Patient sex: M
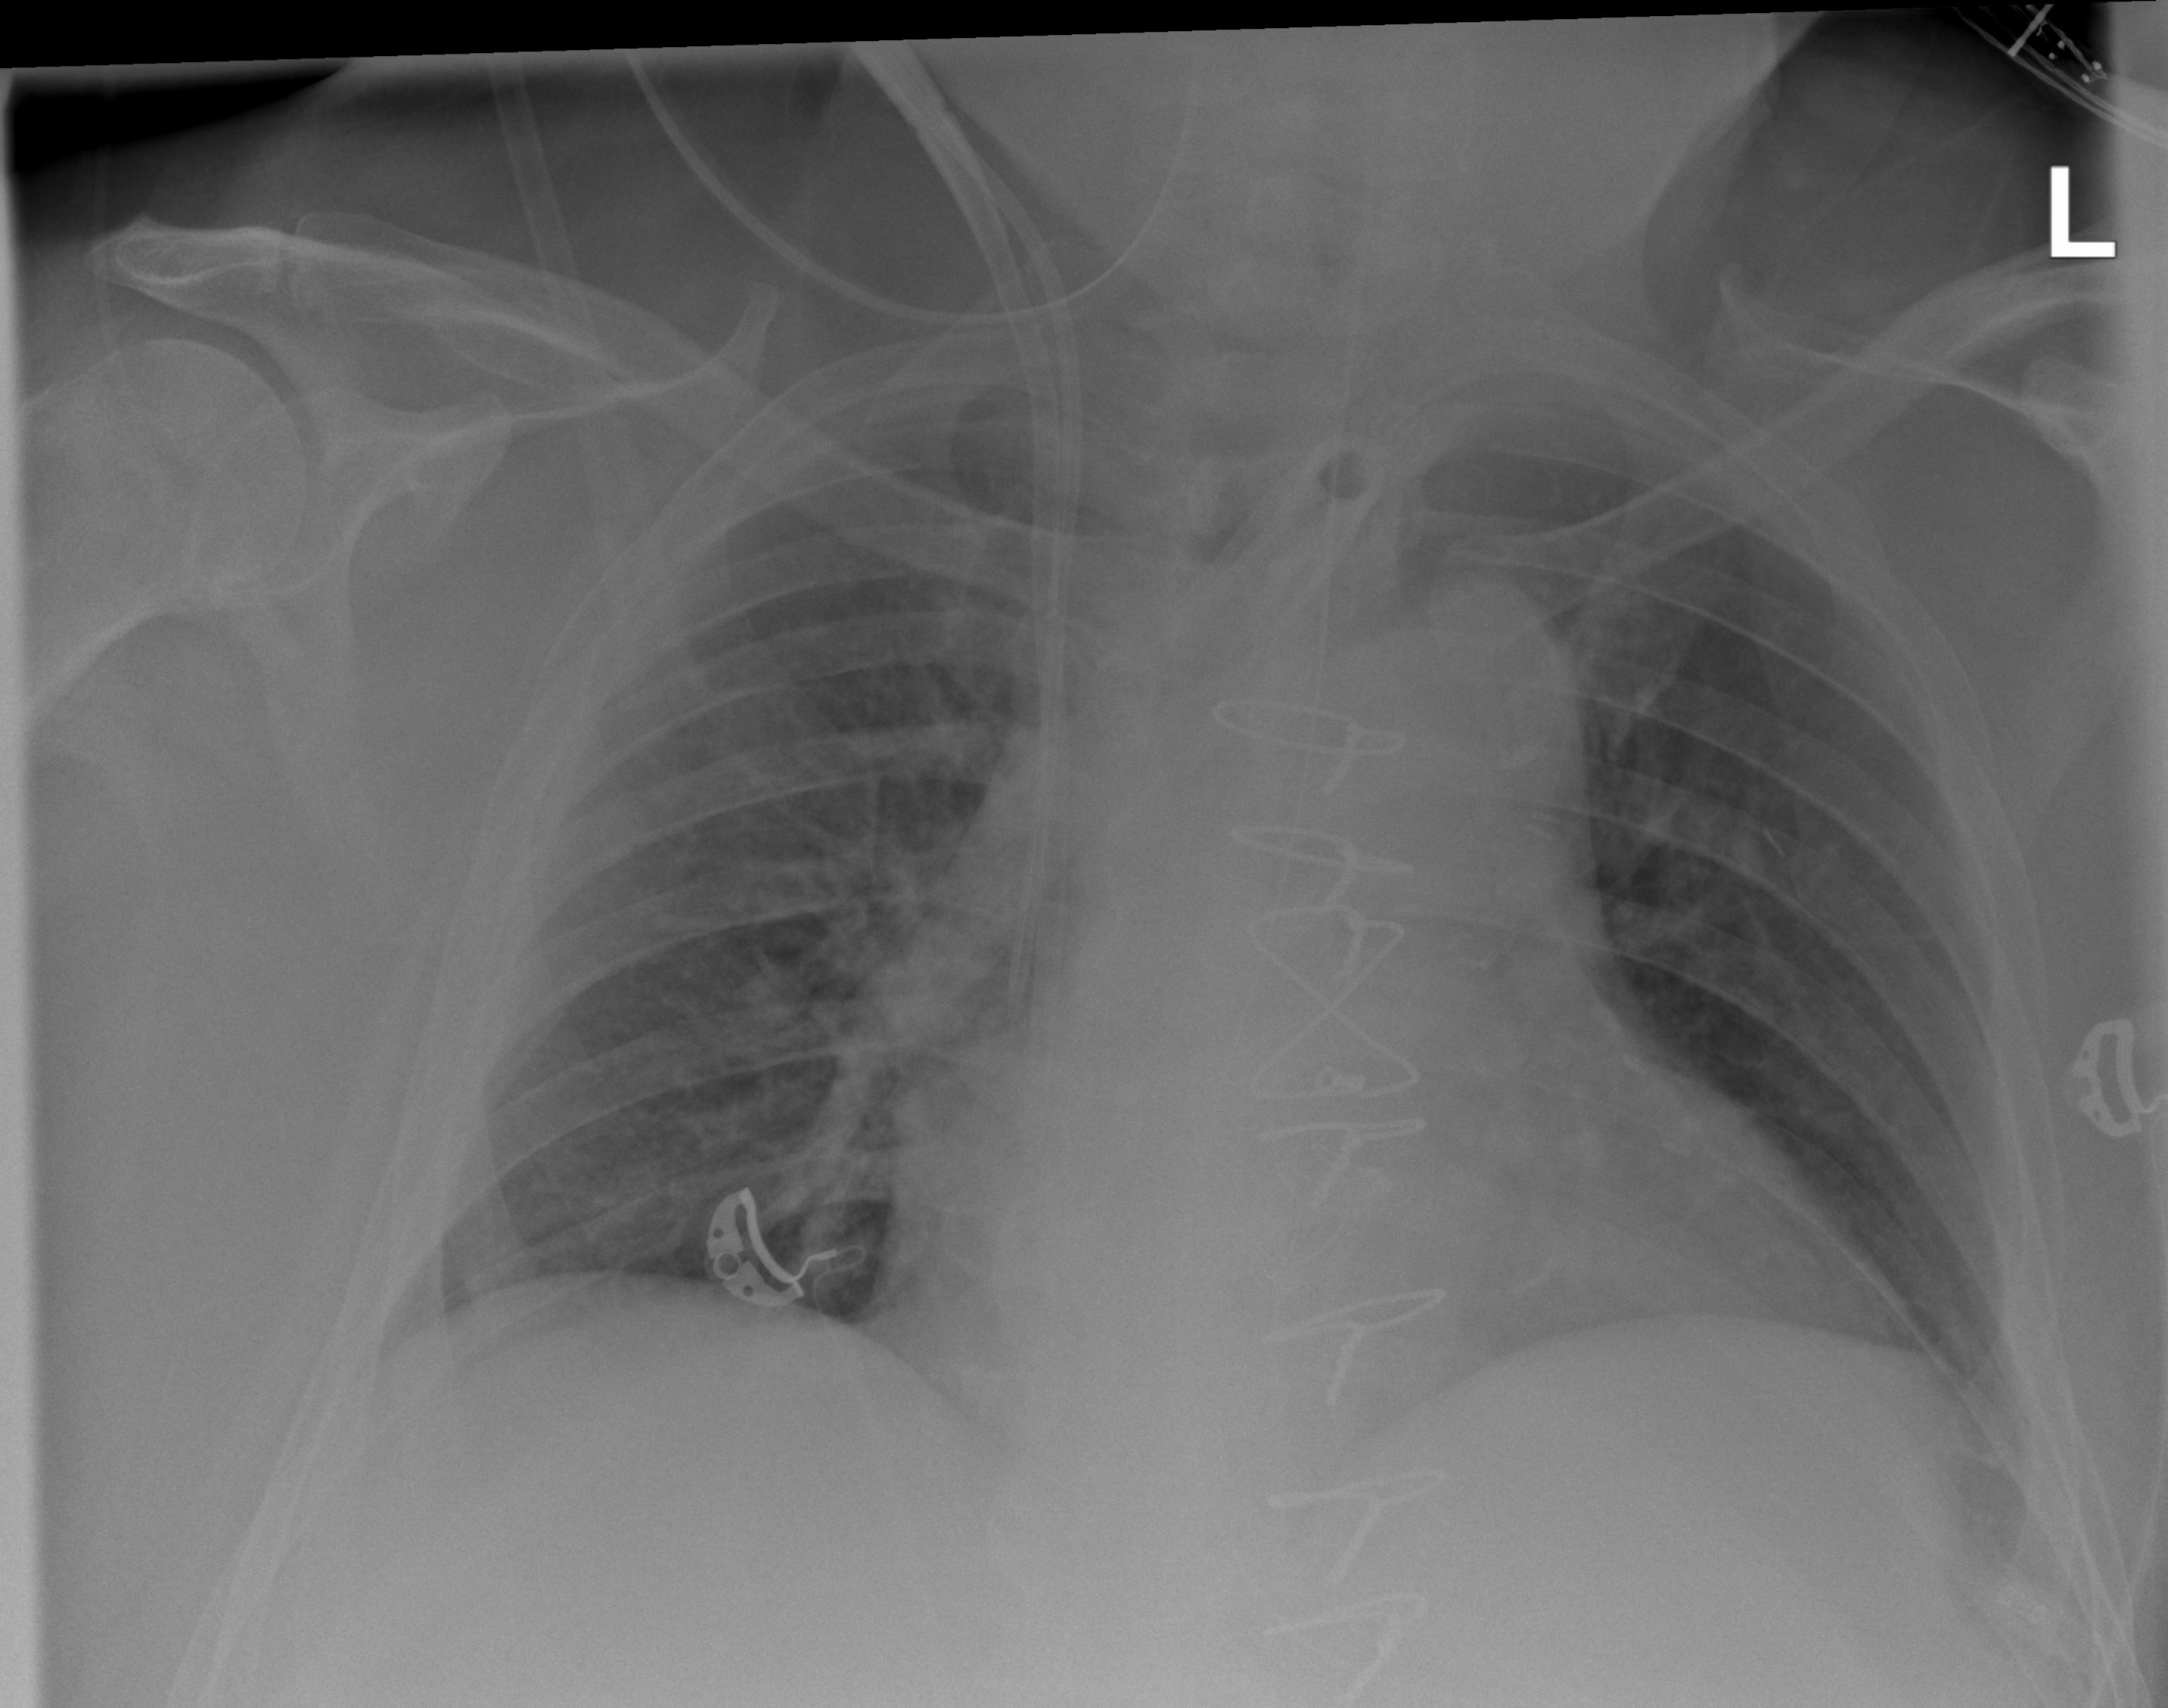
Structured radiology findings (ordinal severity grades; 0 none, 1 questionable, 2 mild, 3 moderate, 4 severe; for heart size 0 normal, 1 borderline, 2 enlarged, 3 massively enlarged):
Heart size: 2
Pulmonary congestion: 2
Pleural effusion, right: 0
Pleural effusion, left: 0
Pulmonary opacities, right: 0
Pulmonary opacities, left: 0
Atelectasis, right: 0
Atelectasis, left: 0